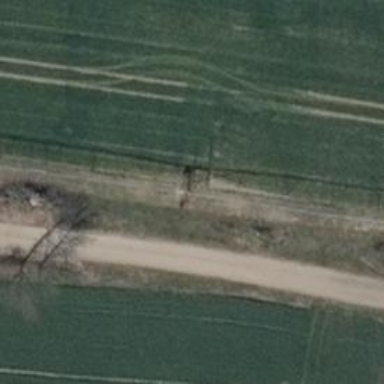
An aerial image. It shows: Dirt track road with grade3 tracktype.